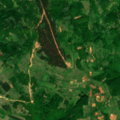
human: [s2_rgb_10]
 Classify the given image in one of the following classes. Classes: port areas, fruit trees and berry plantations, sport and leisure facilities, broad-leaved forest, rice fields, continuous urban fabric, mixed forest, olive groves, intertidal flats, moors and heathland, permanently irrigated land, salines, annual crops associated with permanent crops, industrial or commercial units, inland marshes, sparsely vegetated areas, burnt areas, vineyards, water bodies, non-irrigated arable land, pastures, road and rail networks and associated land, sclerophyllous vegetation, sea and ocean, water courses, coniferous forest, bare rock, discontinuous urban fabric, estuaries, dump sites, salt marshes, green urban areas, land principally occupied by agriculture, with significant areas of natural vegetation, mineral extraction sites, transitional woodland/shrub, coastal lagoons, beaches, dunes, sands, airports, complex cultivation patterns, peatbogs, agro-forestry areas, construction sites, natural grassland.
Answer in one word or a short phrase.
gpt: complex cultivation patterns, broad-leaved forest, coniferous forest, transitional woodland/shrub